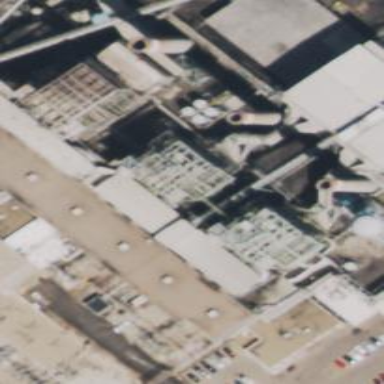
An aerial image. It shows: Steam turbine generator.